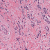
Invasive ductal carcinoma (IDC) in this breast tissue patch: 1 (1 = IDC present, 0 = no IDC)